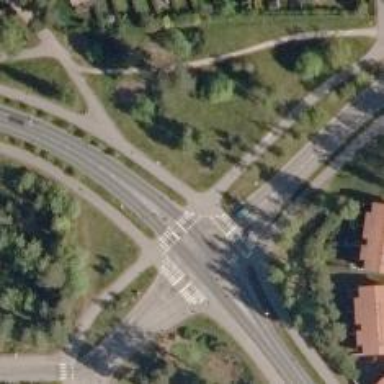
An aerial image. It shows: Road with "give way" sign.